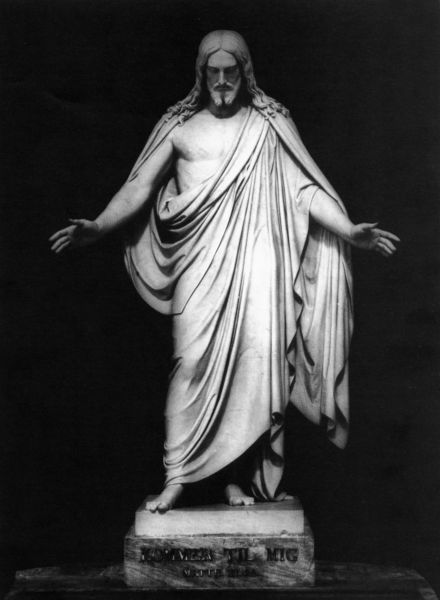
Titel: Christus
Künstler: Bertel Thorvaldsen
Institution: Kopenhagen, vor der Frauenkirche
Schlagwörter: dunkel, mann, nackt, schatten, umhang, weiß, brust, geste, grau, hell, licht, marmor, schwarz, blick, tuch, bart, arme, falten, gesicht, sockel, stein, hände, porträt, figur, gewand, haare, locken, schultern, skulptur, statue, füße, schrift, haltung, material, inschrift, gesenkt, kontrapost, plastik, podest, drapierung, foto, fotografie, unten, barfuß, seite, schwarzweiß, text, ausgebreitet, christus, jesus, toga, segnen, schwar, blcik, kontraposto, dänisch, kommt, zu mir, herbeirufen